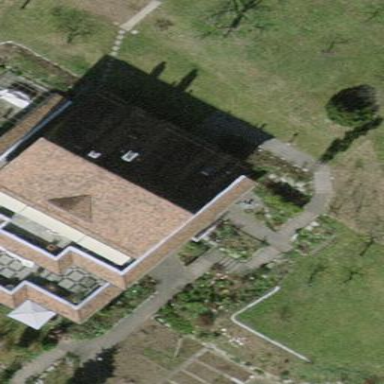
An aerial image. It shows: Terrace building.